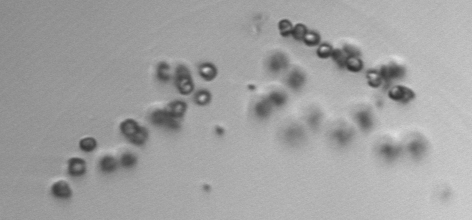
Label: Phaeocystis